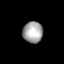
Tissue: lung
Cell type: Epithelial cells
Senescence score: 0.2389
Nuclear area (px): 425
Mean DAPI intensity: 160.089